Question: I have these data on MySQL table 'cart'.

I would like to run a query that would output like this:
'Advance Technique Conditioner (2), Advance Technique Gel (1)'
So I was doing a 'group_concat' query and was trying queries to output my desired output. This is the query that outputted the nearest to the desired:
'select concat(group_concat(product separator ', '), group_concat(quantity separator ', ')) as 'prod' from cart where debt_no='<PHONE>''
But as expected, it outputted like this : 'Advance Technique Conditioner, Advance Technique Gel2, 1'
How can I get the desired output?
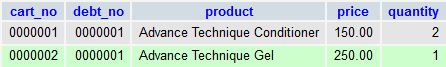
Answer: 'CONCAT()' should be inside 'GROUP_CONCAT()'
'''
GROUP_CONCAT(CONCAT(product, ' (', CAST(quantity AS CHAR(15)), ')') SEPARATOR ', ')
'''
remember that the default length of 'GROUP_CONCAT()' is 1024. So if you want to change the limit execute the following line,
'''
SET [GLOBAL | SESSION] group_concat_max_len = val; -- val is the new length
'''